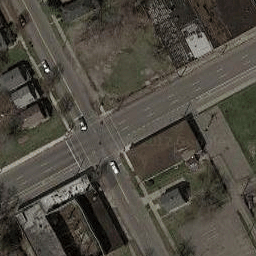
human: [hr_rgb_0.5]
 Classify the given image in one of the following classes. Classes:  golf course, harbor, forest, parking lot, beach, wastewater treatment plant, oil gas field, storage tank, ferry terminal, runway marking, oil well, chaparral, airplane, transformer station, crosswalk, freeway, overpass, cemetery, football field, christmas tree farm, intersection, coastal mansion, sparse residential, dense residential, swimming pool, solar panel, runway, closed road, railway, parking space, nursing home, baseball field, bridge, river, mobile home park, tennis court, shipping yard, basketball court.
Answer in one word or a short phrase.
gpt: intersection